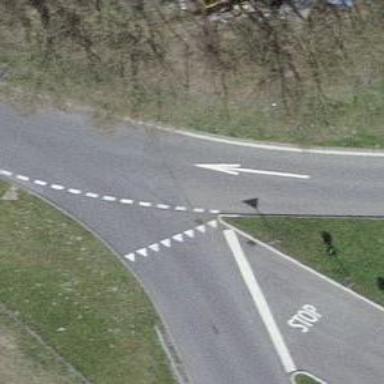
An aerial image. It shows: Road with "give way" sign.